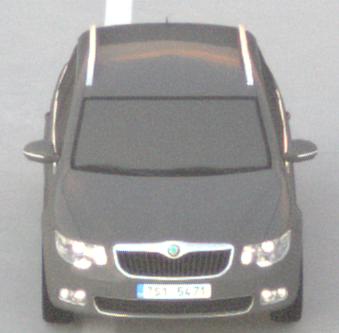
Make: Skoda
Model: Superb Combi 1.4 TSI
Detailed model: Superb (II) Combi
Model produced from: 2010/01
Model produced until: 2011/10
Doors: 5
Color: gray
Road condition: dry road
Daytime: sunrise or sunset
Contrast: low contrast